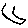
Label: moon